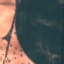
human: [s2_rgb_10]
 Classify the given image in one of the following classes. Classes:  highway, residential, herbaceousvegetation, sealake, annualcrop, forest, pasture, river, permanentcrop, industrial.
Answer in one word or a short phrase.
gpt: AnnualCrop